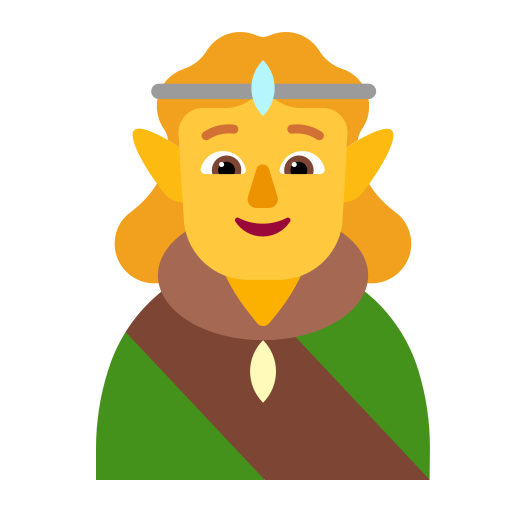
person elf flat default